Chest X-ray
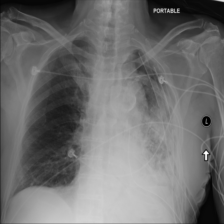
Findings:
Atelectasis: negative
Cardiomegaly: negative
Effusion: negative
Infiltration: negative
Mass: negative
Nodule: negative
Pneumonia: negative
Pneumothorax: positive
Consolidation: negative
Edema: negative
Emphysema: negative
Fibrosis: negative
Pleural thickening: negative
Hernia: negative